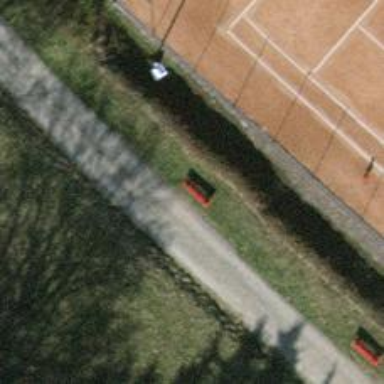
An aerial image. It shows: Red bench.